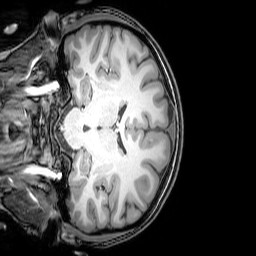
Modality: T1w
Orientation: coronal
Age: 22
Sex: female
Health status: healthy
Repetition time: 0.081 s
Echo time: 0.037 s